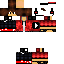
A male human skin with dark skin, wearing brown long hair dressed in a red hoodie and red pants, featuring a closed mouth.